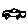
Label: car